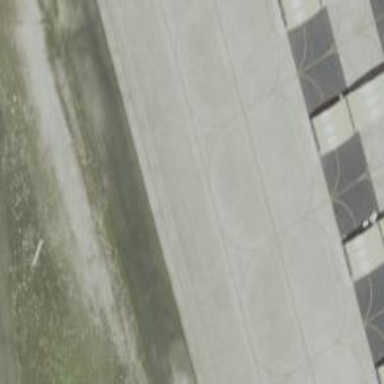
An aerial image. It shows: Image of taxiway at airport.